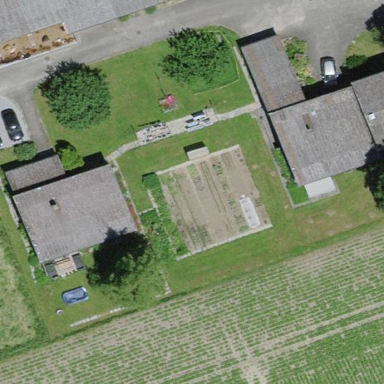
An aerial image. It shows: Garden area designated for leisure land.